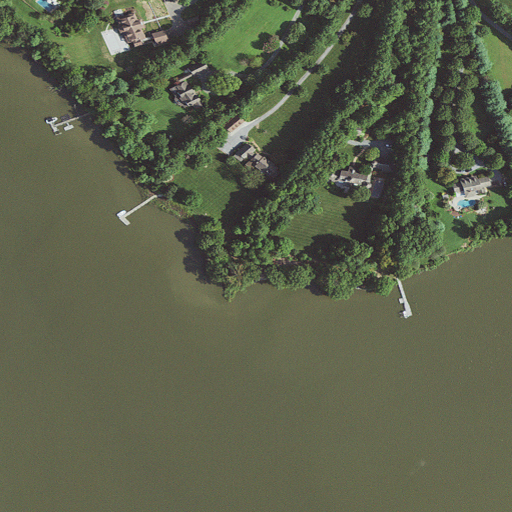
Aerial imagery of cape in Maryland named Deep Point containing open water, cultivated crops, evergreen forest, open development, woody wetlands, mixed forest, and herbaceous wetlands